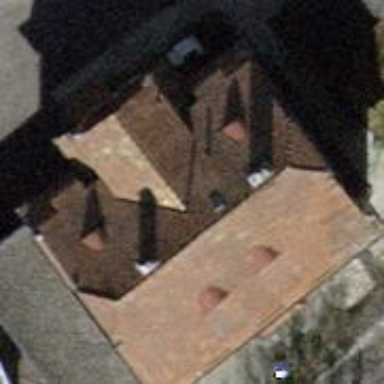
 oriented across. The building is colored cornsilk."